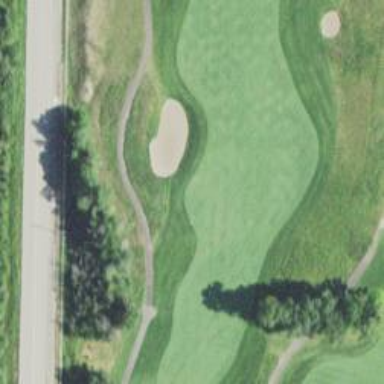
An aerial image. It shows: Path designated for golf carts.